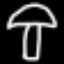
Label: mushroom